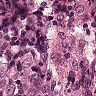
Metastatic tissue present: yes